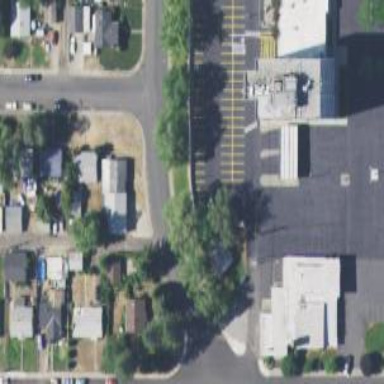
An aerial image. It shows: Alley classified as service road.